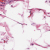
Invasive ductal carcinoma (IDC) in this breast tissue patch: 0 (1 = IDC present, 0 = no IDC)